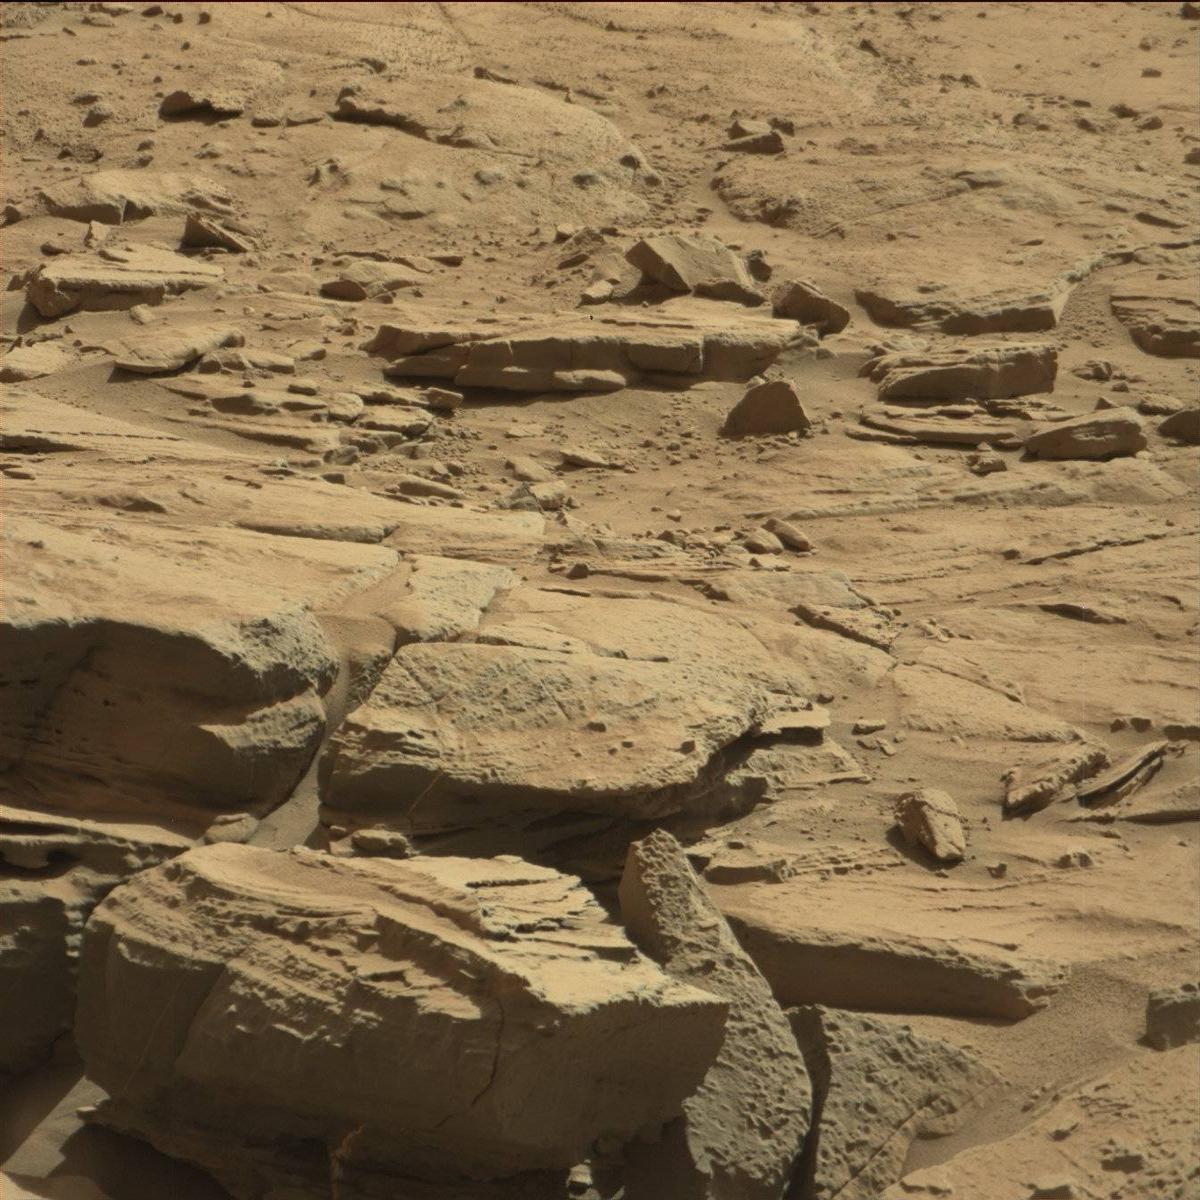
Terrain classes present: Bedrock, Rock, Sand / Soil